Question: here is the issue I'm getting. Any help is much appreciated.

Here's the code:
'''
var addressBook: ABAddressBookRef = {
var error: Unmanaged<CFError>?
return ABAddressBookCreateWithOptions(nil,
&error).takeRetainedValue() as ABAddressBookRef
}()
var source = ABAddressBookCopyDefaultSource(addressBook)!
var allPeople = ABAddressBookCopyArrayOfAllPeopleInSourceWithSortOrdering(addressBook, source: source, sortOrdering: kABPersonSortByFirstName)
'''
Error message: Cannot convert the expression's type '(ABAddressBookRef, source: @lvalue Unmanaged, sortOrdering: Int)' to type '$T4'
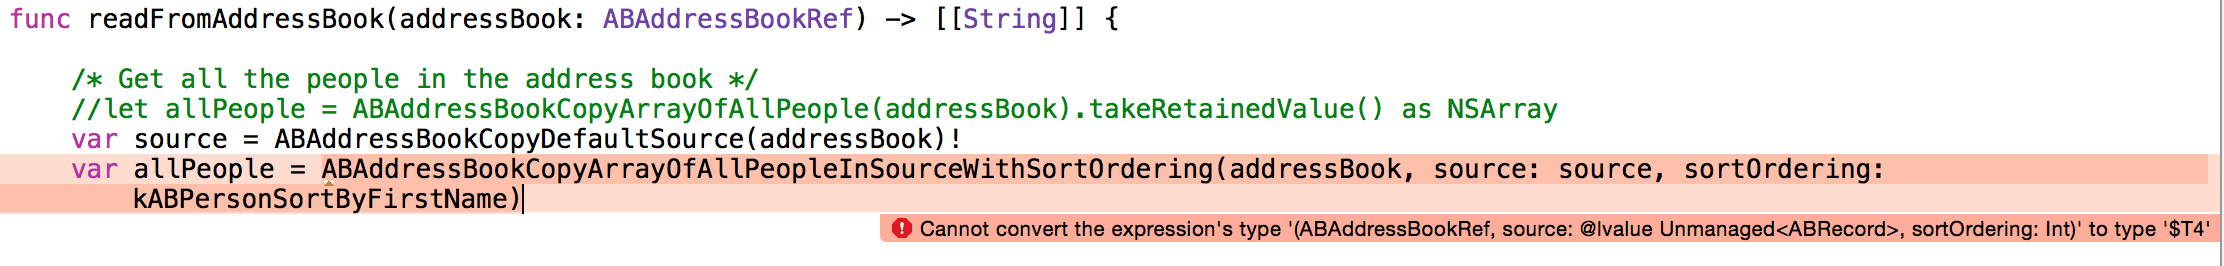
Answer: Two errors: 'ABAddressBookCopyDefaultSource()' returns
'Unmanaged<ABRecord>!', so you have to call 'takeRetainedValue()'
on the returned value.
And the last argument to 'ABAddressBookCopyArrayOfAllPeopleInSourceWithSortOrdering()' must
be converted to the expected type 'ABPersonSortOrdering':
'''
var source: ABRecord = ABAddressBookCopyDefaultSource(addressBook).takeRetainedValue()
var allPeople = ABAddressBookCopyArrayOfAllPeopleInSourceWithSortOrdering(addressBook,
source, ABPersonSortOrdering(kABPersonSortByFirstName))
'''